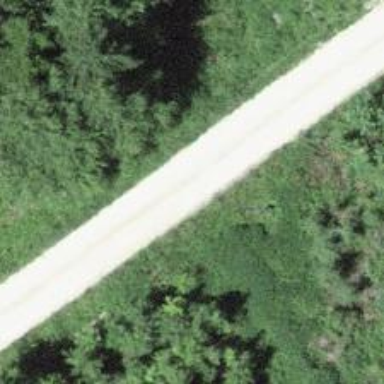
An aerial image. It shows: Unpaved unclassified road.